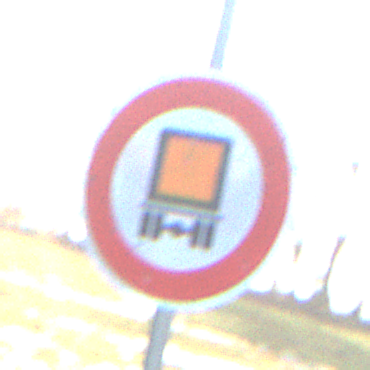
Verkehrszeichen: VerbotKennzeichnungspflichtigeKraftfahrzeugeGefaehrlicheGueter
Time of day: MorningAfternoon
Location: Outdoor (Nature)
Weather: Clear
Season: Winter
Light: Natural